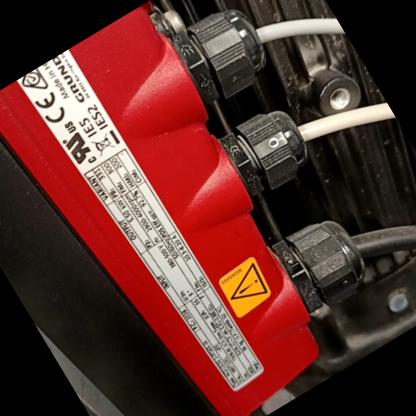
Klasa: tabliczka-znamionowa